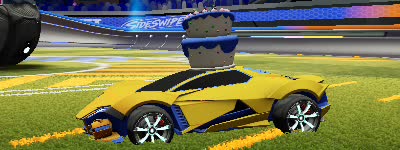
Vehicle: werewolf